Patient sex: F
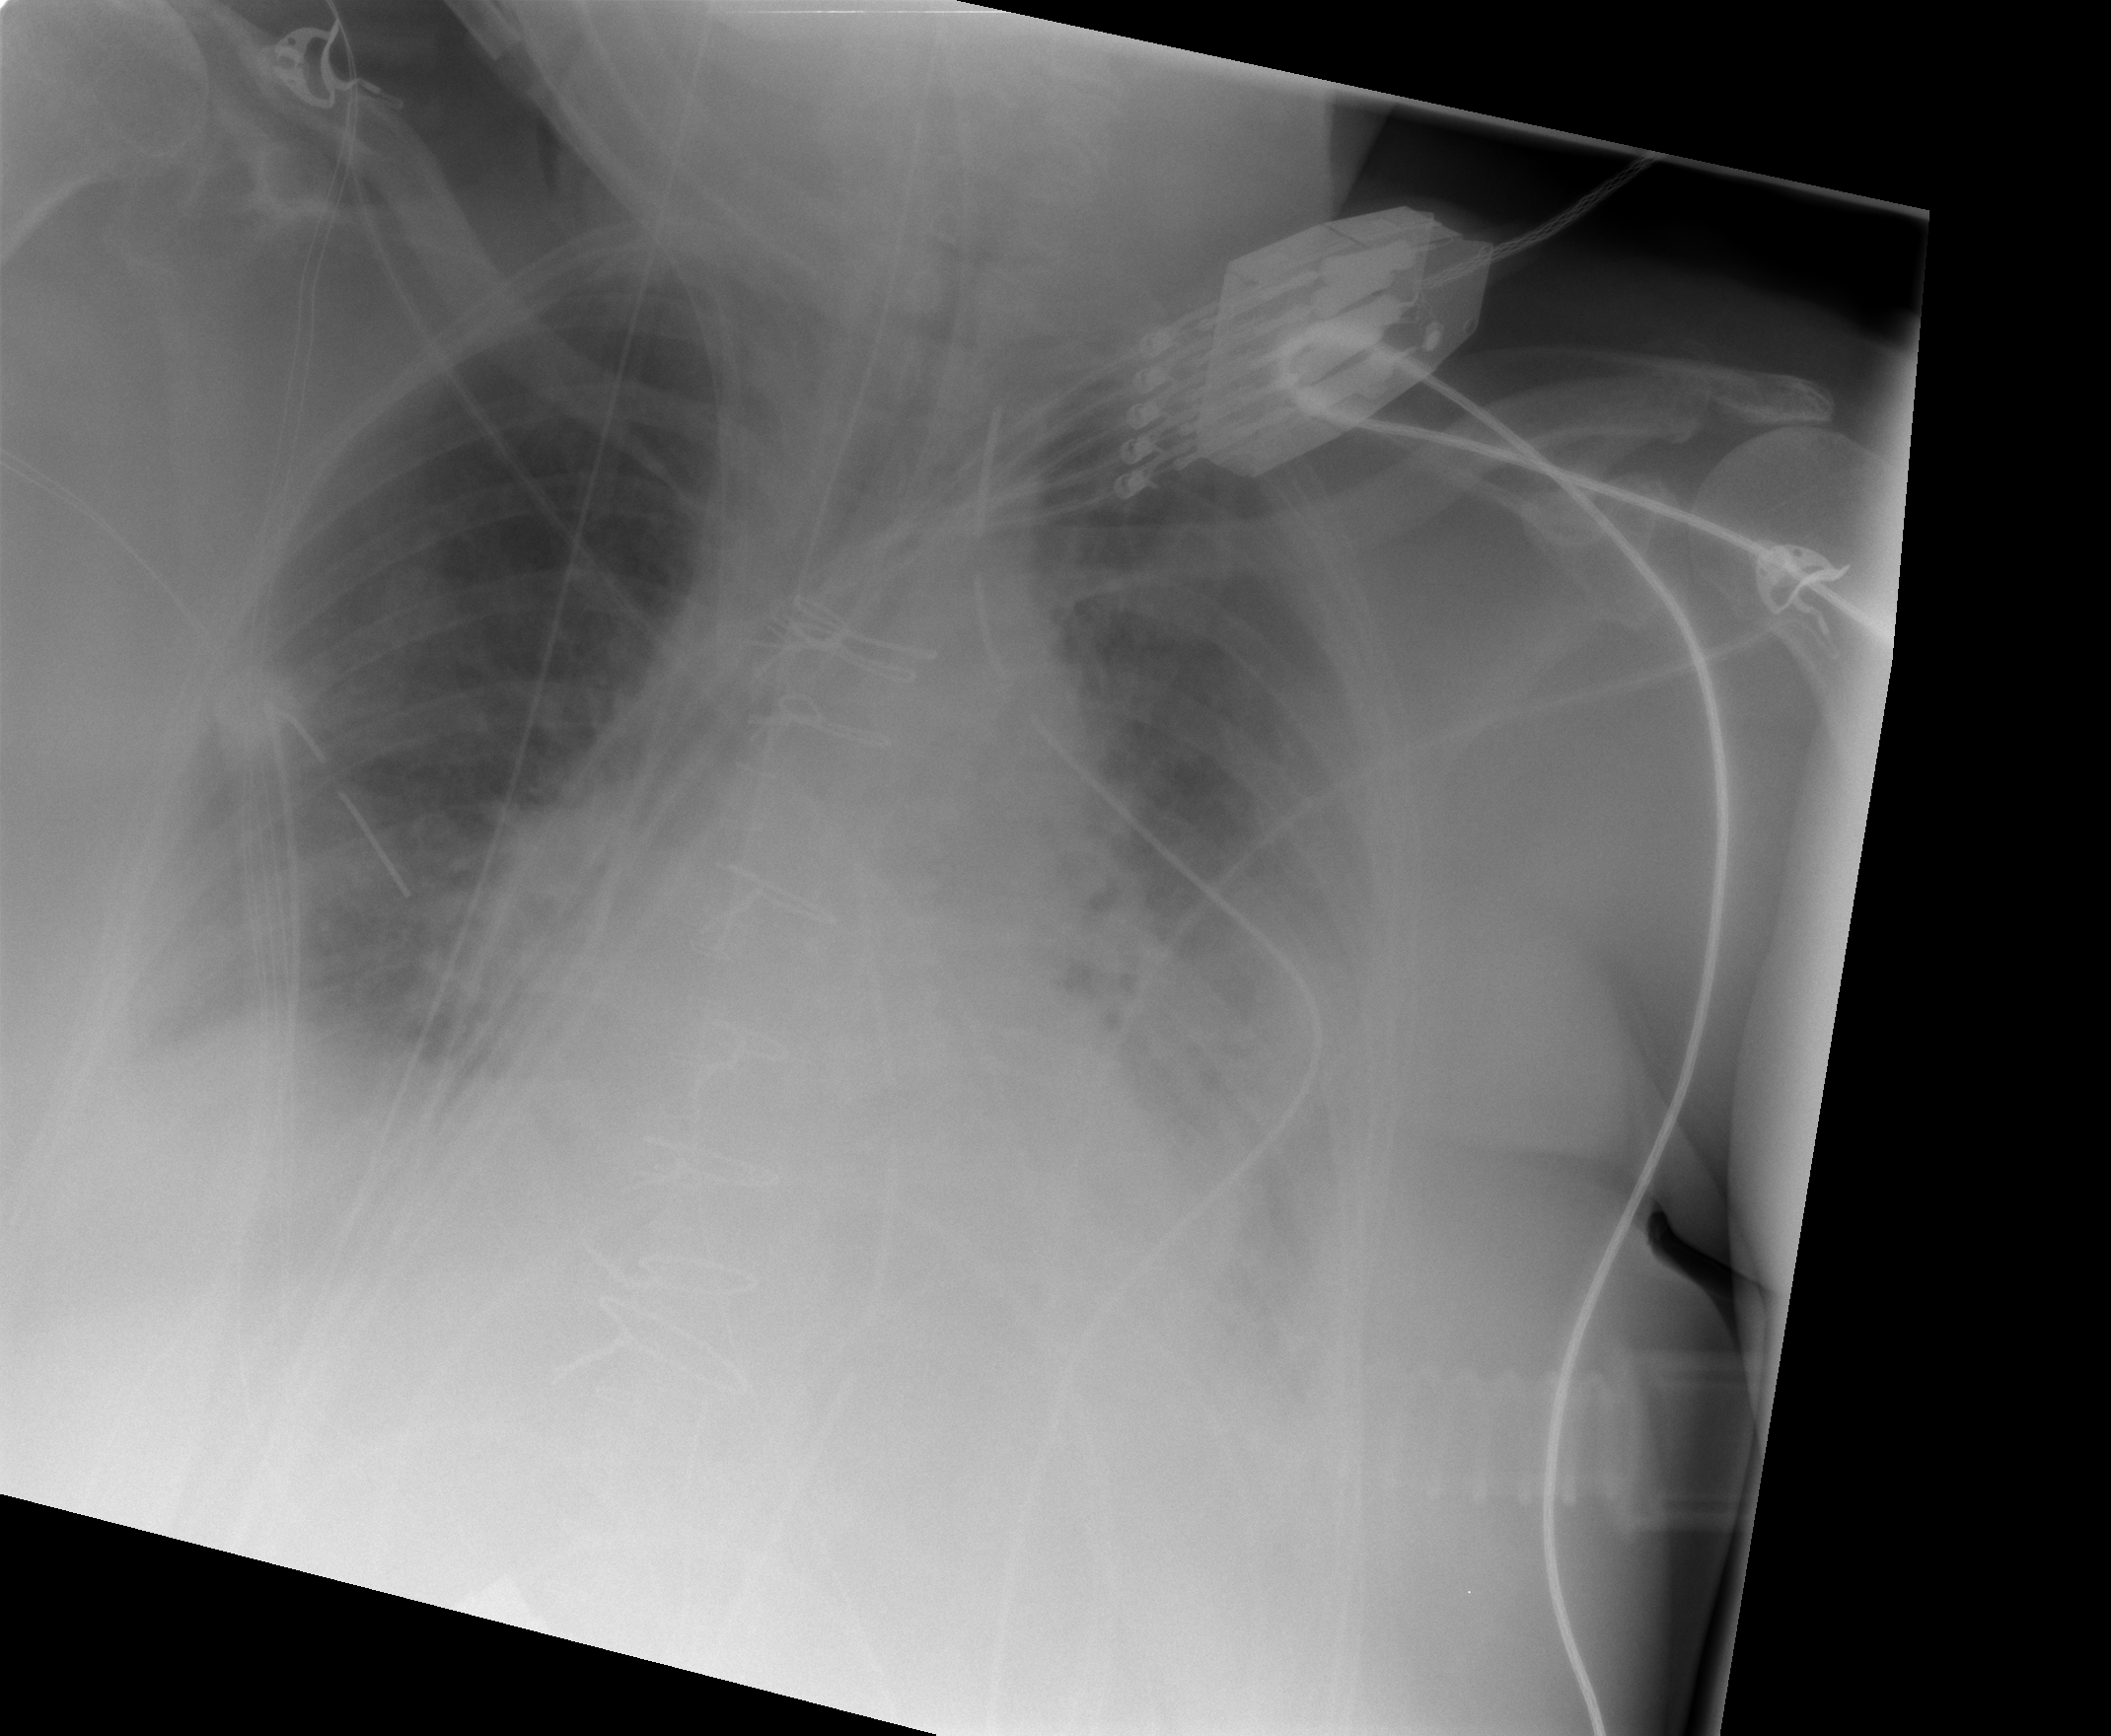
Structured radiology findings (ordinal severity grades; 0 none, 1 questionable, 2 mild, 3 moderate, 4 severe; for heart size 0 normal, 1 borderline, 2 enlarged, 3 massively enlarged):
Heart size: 1
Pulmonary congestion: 1
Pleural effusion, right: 0
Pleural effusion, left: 2
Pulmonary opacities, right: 0
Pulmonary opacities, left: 1
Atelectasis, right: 2
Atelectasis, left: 2